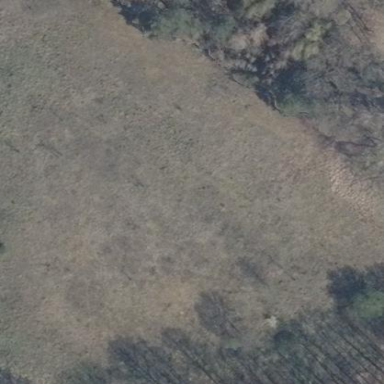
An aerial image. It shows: Beautiful meadow.